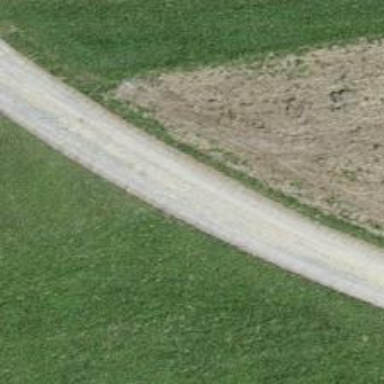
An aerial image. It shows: Gravel track with grade 2 quality.